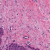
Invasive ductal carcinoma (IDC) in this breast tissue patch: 0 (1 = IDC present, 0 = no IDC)